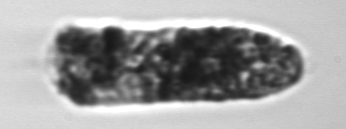
Label: fecal_pellet